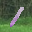
Label: 1